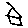
Label: house